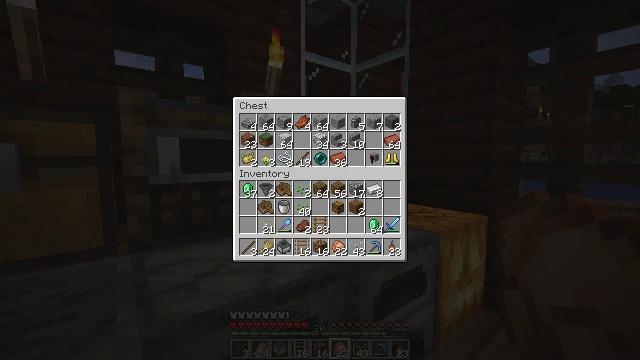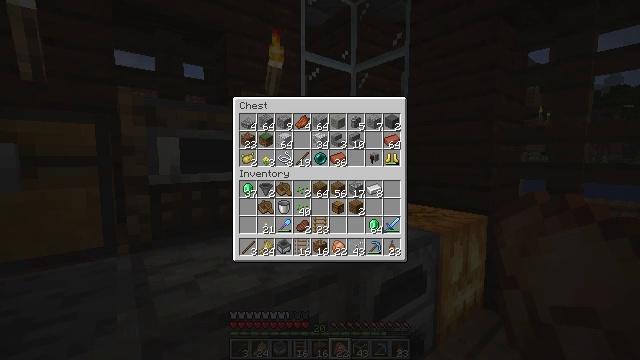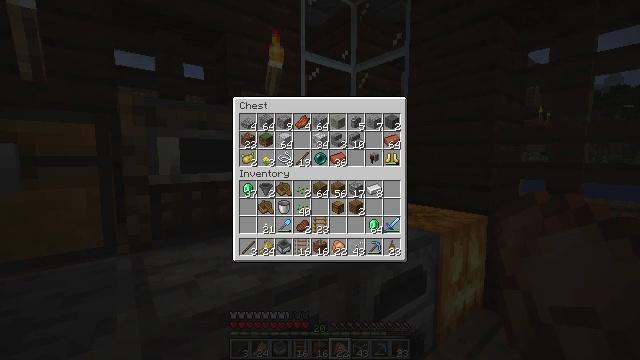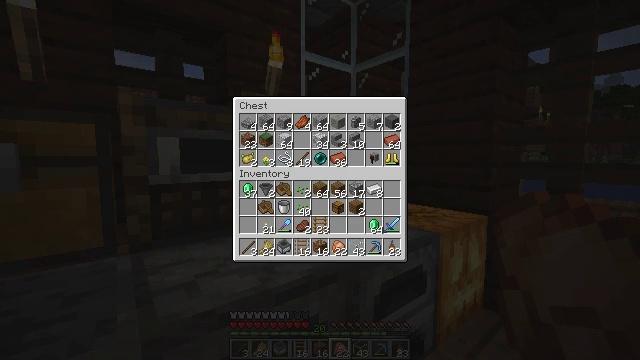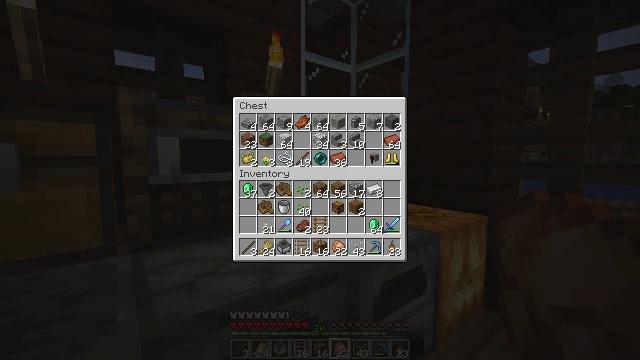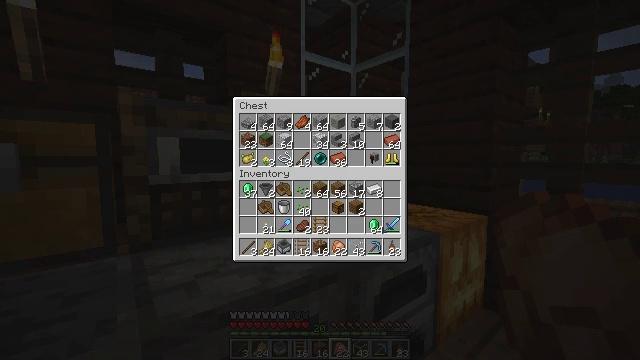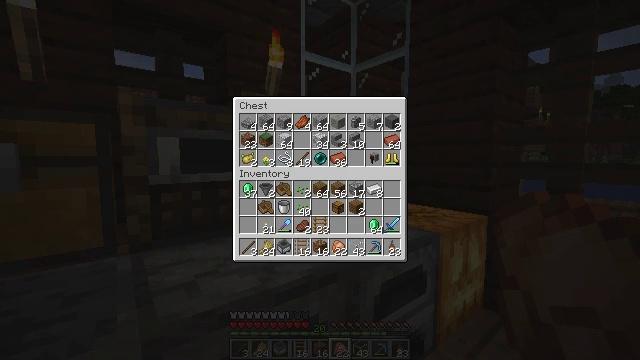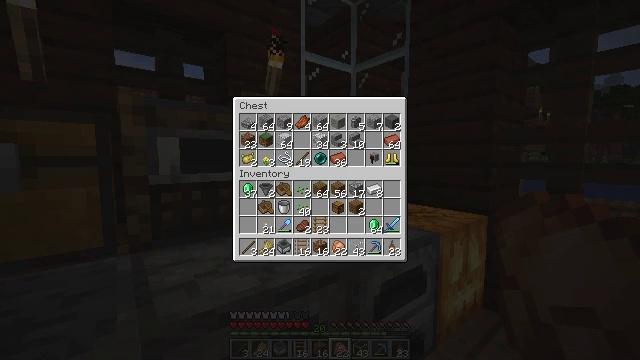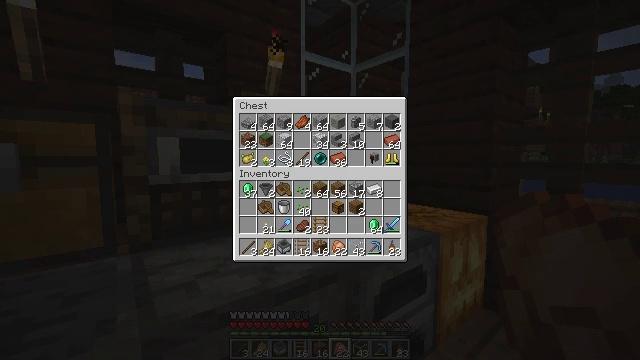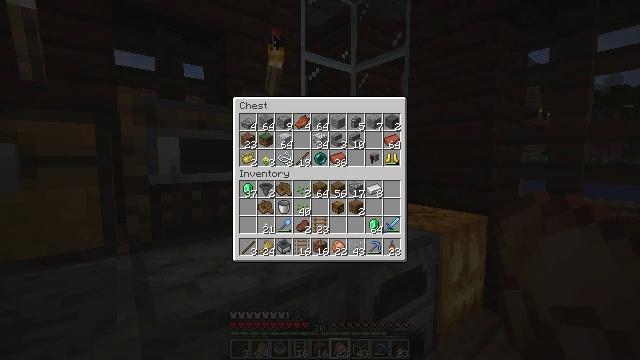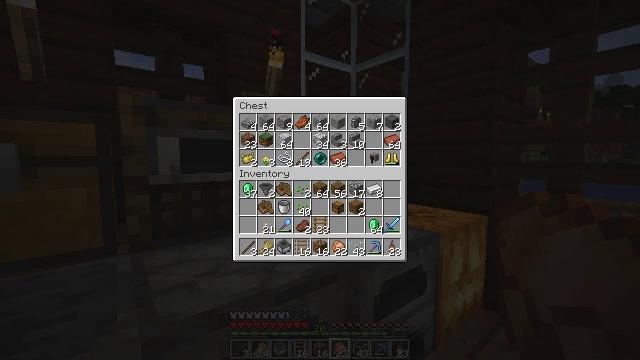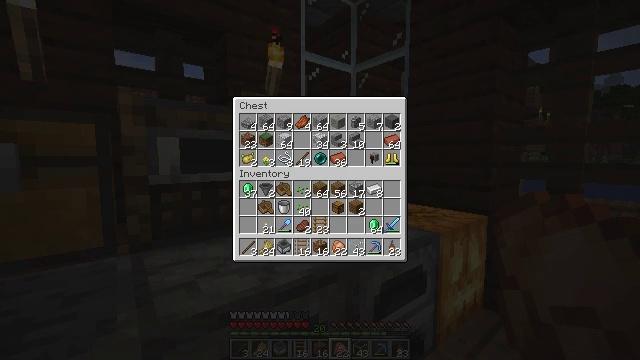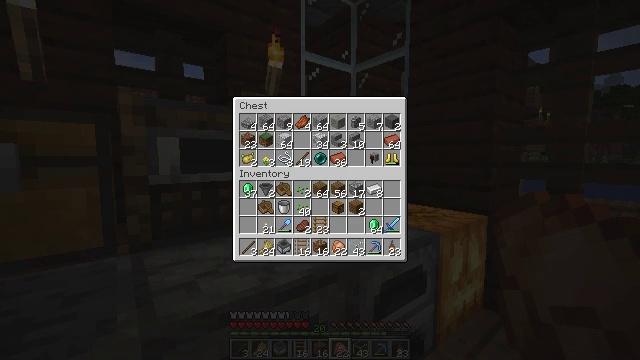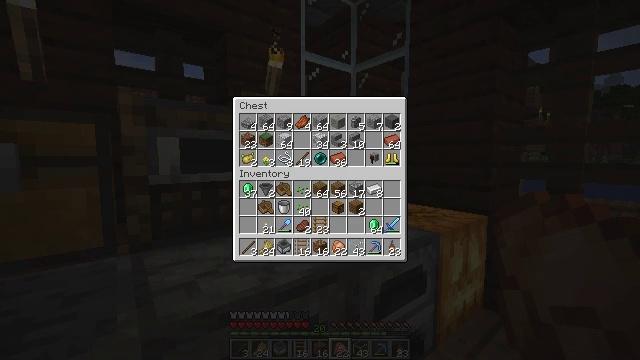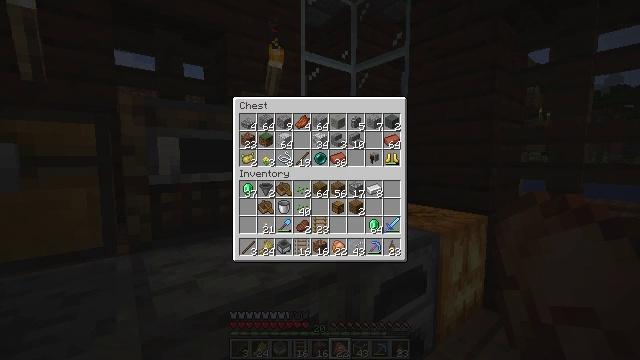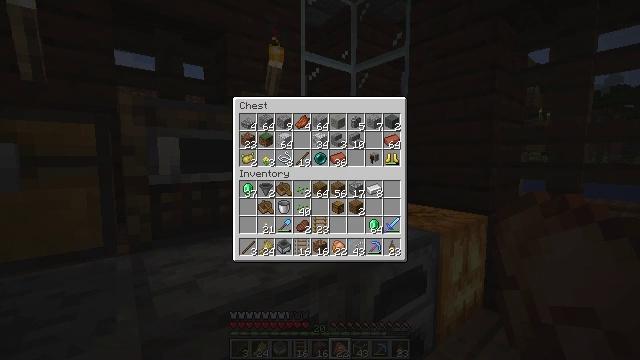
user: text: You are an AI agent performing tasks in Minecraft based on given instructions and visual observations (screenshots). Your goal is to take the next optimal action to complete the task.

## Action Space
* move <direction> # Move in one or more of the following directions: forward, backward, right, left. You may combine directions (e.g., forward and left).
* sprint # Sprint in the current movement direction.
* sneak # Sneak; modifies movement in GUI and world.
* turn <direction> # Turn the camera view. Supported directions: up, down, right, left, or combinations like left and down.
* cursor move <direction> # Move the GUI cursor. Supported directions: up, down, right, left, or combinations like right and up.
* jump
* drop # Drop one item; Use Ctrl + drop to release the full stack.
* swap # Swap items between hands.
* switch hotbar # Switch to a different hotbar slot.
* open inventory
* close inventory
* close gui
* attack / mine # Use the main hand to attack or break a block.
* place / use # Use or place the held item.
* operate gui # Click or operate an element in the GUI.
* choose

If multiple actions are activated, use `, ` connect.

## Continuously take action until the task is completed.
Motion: motion action
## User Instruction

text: Open the crafting table and make an observer.
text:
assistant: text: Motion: no_op
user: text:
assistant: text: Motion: no_op
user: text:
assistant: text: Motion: no_op
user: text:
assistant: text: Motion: no_op
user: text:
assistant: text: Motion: no_op
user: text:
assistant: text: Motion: no_op
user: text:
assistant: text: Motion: no_op
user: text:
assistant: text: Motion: no_op
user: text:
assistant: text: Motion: no_op
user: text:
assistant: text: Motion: no_op
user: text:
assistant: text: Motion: no_op
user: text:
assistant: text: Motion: no_op
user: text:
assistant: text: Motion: no_op
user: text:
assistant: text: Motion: no_op
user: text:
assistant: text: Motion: operate gui
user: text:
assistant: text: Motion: operate gui
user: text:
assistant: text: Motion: operate gui
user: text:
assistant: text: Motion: no_op
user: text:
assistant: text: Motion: no_op
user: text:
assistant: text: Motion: no_op
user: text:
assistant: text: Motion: no_op
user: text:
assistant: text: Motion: no_op
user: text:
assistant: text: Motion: no_op
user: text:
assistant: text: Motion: no_op
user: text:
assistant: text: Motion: no_op
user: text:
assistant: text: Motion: no_op
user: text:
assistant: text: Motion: no_op
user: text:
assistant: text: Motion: no_op
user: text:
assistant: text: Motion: no_op
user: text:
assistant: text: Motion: no_op